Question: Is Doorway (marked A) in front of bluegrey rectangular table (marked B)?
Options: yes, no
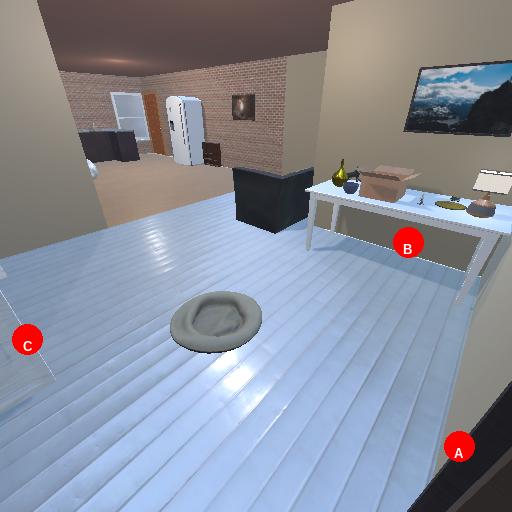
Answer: yes